Question: In my Java Swing app I have some JTextAreas, I realize the text looks different when it's run from Netbeans and when the app is run from a Jar file, why ? How to make them look the same ?
'''
JTextArea Client_Side_TextArea=new JTextArea(),Network_TextArea=new JTextArea();
setLayout(new BorderLayout());
Client_Side_TextArea.setFont(new Font("Monospaced",0,15));
Client_Side_TextArea.setForeground(new Color(0,28,218));
Client_Side_TextArea.setPreferredSize(new Dimension(290,300));
Client_Side_TextArea.append(" Client Side
================================
");
add("West",Client_Side_TextArea);
Network_TextArea.setFont(new Font("Monospaced",0,15));
Network_TextArea.setBackground(new Color(226,226,226));
Network_TextArea.setForeground(new Color(0,28,218));
Network_TextArea.setPreferredSize(new Dimension(270,300));
Network_TextArea.append(" Network Connection
=========================================
");
add("Center",Network_TextArea);
'''
In the following image, the upper part is from the app run with Netbeans, the lower part is how it looks when run from a Jar file :

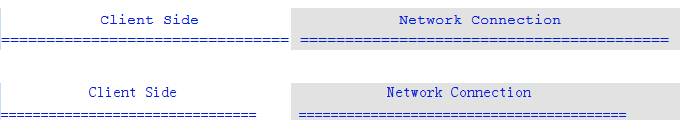
Answer: This is the expected behavior: as discussed in the <URL>.
In addition, for the reasons cited <URL>.